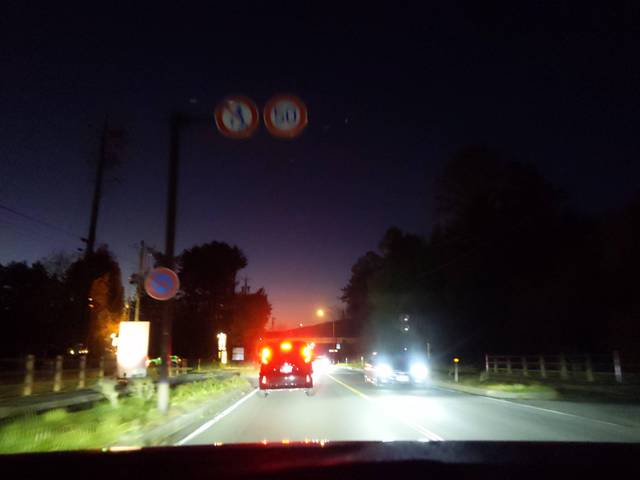
Region: Japan
Coordinates: 36.336, 138.597